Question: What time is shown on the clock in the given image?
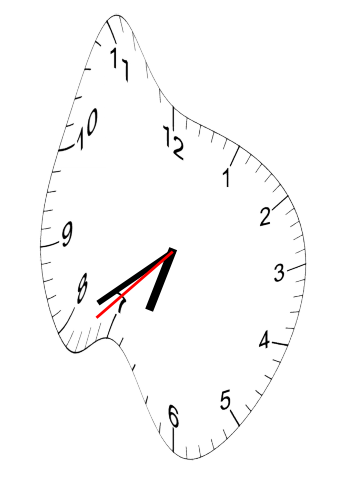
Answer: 06:39:38